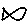
Label: fish